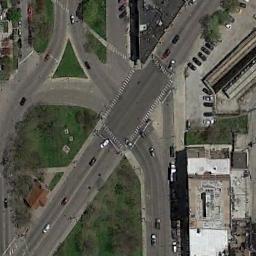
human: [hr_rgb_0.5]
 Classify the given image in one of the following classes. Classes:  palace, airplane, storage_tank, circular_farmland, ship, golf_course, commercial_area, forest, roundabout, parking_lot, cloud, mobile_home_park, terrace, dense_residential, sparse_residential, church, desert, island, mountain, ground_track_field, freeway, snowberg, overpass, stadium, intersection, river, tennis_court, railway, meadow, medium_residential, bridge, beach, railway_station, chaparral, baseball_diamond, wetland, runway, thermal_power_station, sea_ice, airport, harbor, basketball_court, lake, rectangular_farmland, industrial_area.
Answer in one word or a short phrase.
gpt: intersection